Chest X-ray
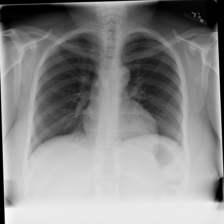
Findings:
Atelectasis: negative
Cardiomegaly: negative
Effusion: negative
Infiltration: negative
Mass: negative
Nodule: negative
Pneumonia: negative
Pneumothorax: negative
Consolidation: negative
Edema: negative
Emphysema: negative
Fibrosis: negative
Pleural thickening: negative
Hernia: negative